Field crop: maize
Growth stage: 2
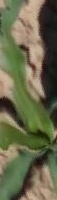
Species: maize